Question: I want to develop the application like the below image

I want to animate the imageviews 2,3,4,5,6 to the imageview 1 and vice versa
Please any one help me how to do this
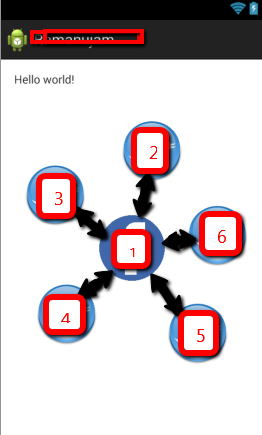
Answer: '''
int distance = 100; //the distance to move in pixels
int duration = 500; //the duration of the animation in ms
double direction = Math.random() * 2 * Math.PI;
int translationX = Math.cos(direction) * distance;
int translationY = Math.sin(direction) * distance;
yourImageView.animate().translationX(translationX).translationY(translationY).setDuration(duration).start();
'''